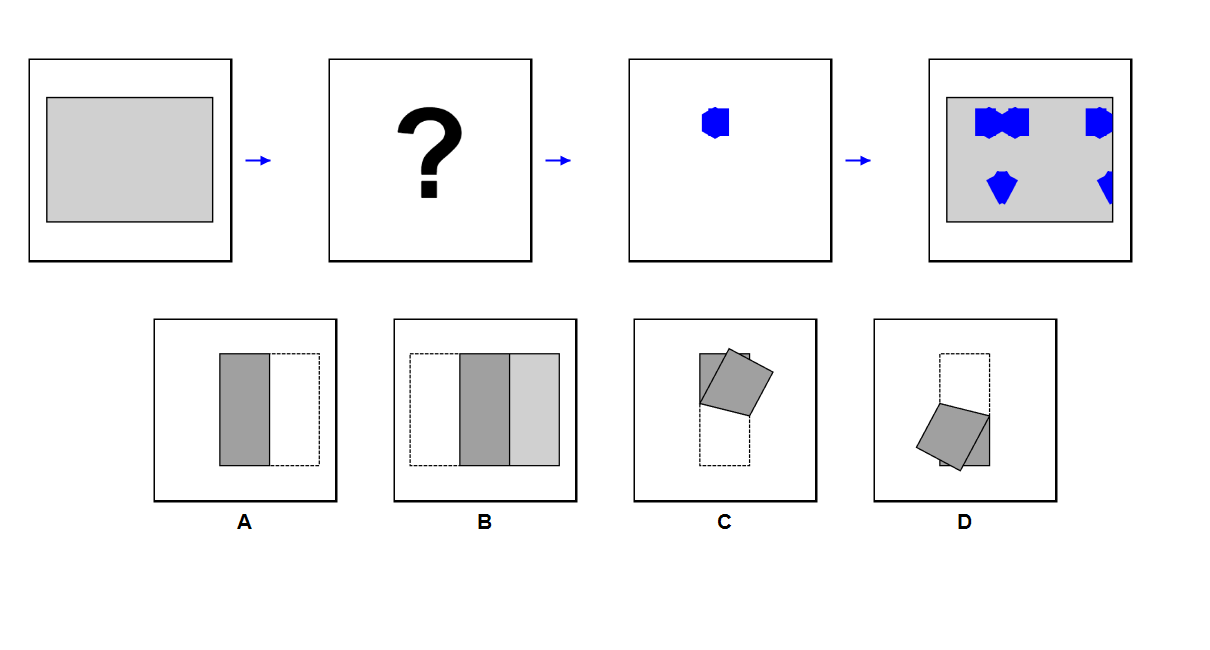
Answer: D